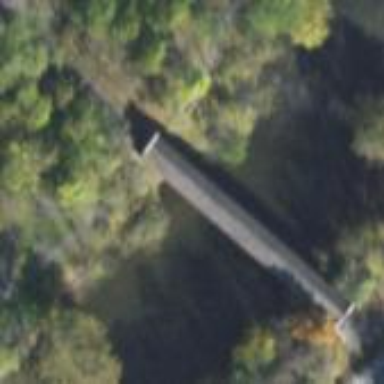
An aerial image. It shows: Man-made bridge.